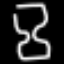
Label: hourglass